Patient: sex F, age 58
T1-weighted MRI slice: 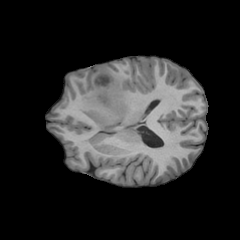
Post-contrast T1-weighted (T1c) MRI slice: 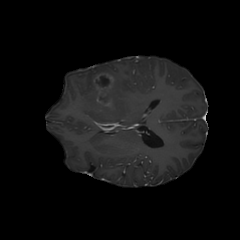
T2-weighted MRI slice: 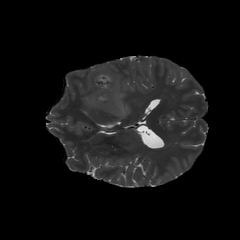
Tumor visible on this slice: yes
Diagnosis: Glioblastoma, IDH-wildtype
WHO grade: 4